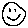
Label: smiley face